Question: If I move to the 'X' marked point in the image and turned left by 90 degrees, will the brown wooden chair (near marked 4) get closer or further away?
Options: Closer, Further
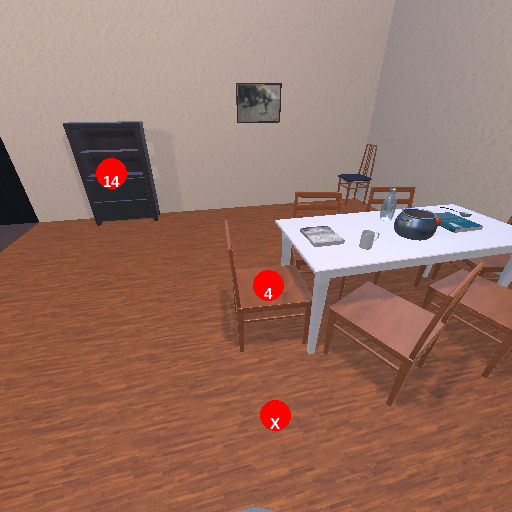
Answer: Closer